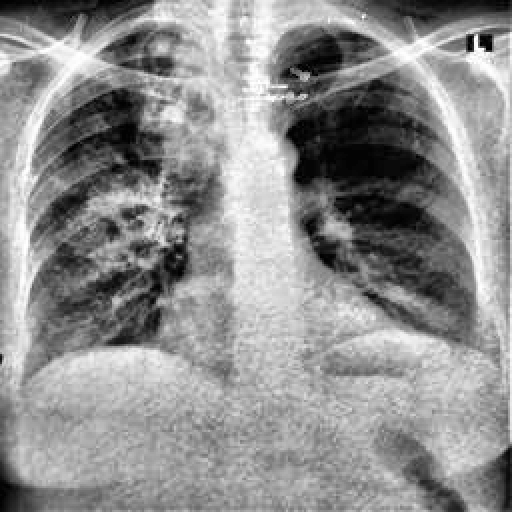
Finding: TUBERCULOSIS